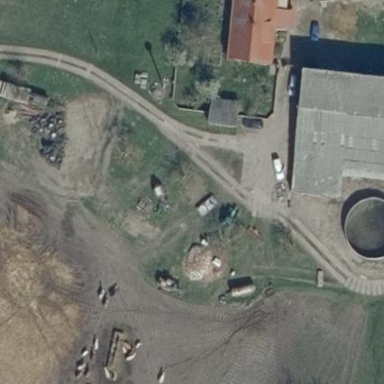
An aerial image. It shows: Farmyard area.